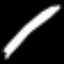
Label: line